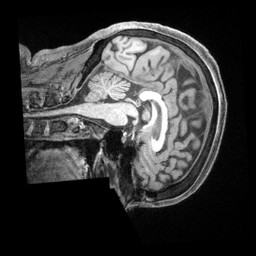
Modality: T1w
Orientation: sagittal
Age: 66
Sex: female
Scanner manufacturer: siemens
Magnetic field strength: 3 T
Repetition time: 2.5 s
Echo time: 0.00222 s